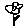
Label: flower